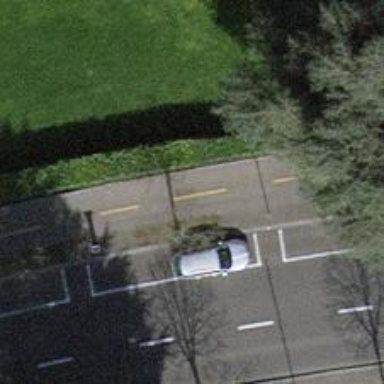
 and adjacent cycleway also with asphalt surface."